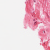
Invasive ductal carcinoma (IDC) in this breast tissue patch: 0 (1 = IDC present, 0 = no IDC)